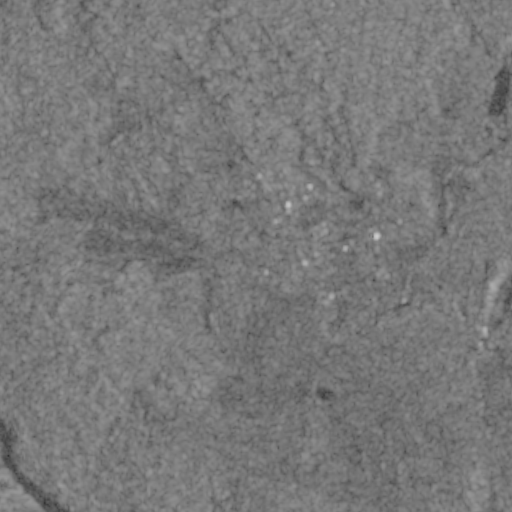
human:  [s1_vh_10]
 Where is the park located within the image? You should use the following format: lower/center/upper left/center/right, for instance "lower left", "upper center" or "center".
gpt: The park is located in the upper right of the image.
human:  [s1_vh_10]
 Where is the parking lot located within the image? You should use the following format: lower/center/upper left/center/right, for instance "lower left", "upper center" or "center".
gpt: The parking lot is located in the center right of the image.
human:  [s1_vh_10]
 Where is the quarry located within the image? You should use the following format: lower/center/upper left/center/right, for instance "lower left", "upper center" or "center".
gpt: The quarry is located in the center right of the image.
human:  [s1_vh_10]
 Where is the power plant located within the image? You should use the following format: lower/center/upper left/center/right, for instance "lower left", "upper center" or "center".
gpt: There is no power plant in the image.

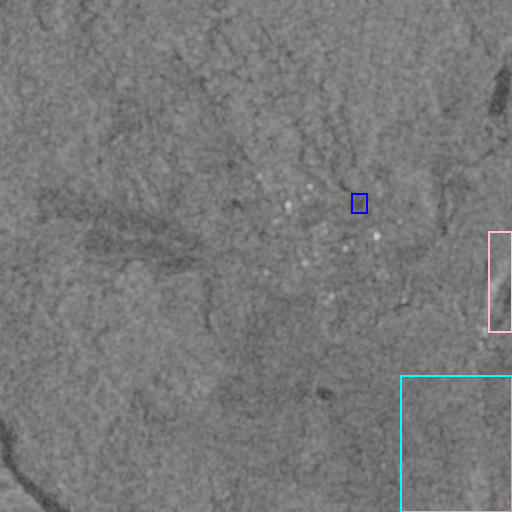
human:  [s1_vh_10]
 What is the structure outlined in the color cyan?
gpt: The structure outlined in cyan is a crop field.
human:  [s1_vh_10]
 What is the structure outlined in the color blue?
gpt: The structure outlined in blue is a park.
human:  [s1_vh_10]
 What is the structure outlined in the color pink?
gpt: The structure outlined in pink is a quarry.
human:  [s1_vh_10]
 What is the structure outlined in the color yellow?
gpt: There is no yellow outline.